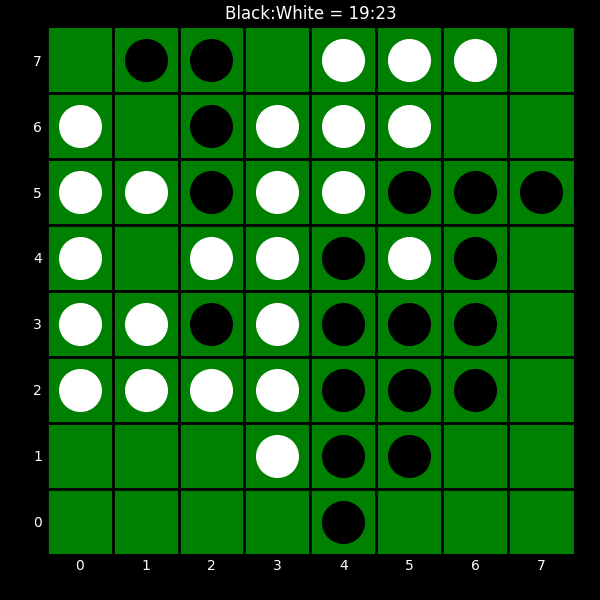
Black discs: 19
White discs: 23